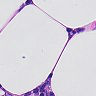
Metastatic tissue present: no